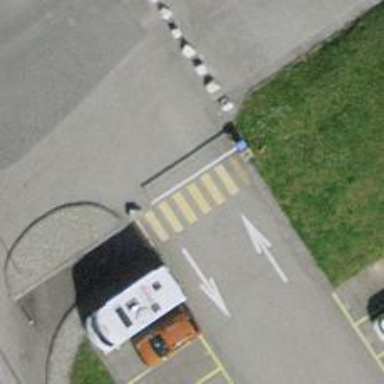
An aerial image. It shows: Lift gate barrier.